Question: What are the differences between the magenta and aqua color log entries?

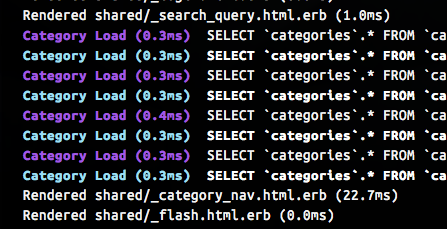
Answer: Makes it easier to distinguish separate queries.
You have eight queries there. I was able to determine that at a glance without having to drag a finger and count each one individually.
Here's the <URL>. Colors are assigned on line 53, and alternate on line 72.
Colors are defined in <URL>.